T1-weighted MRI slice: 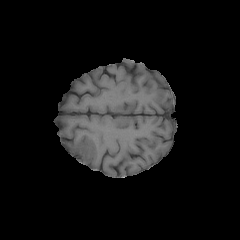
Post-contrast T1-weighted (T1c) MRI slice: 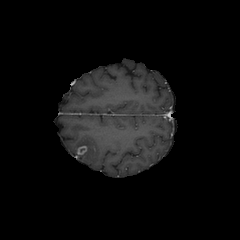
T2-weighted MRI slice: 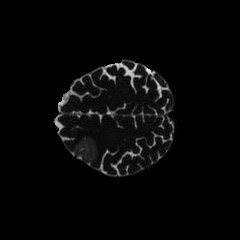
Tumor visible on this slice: yes